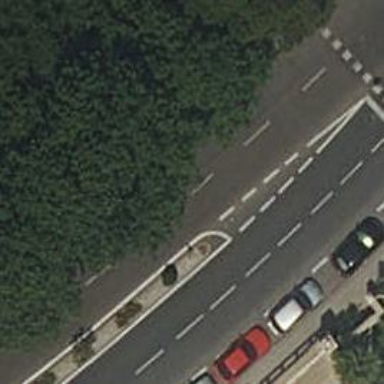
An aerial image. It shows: Kerb barrier.